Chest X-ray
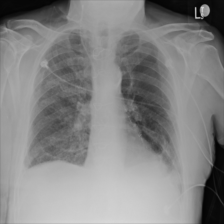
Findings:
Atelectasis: negative
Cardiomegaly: negative
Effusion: negative
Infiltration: positive
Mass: negative
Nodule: negative
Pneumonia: negative
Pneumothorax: negative
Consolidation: negative
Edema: negative
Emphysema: negative
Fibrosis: negative
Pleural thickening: negative
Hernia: negative